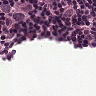
Metastatic tissue present: yes